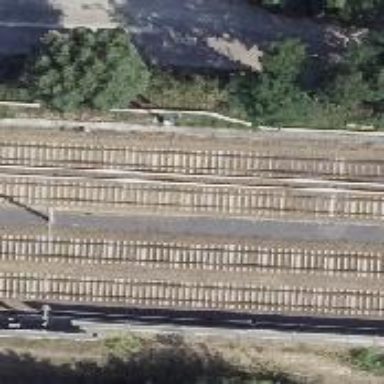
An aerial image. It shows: Railway signal.